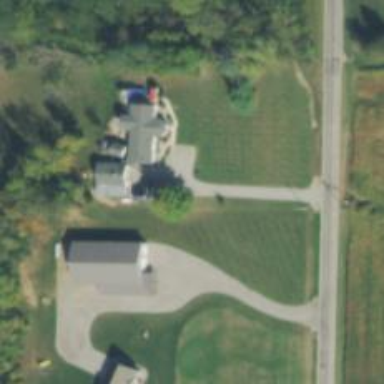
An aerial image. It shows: Driveway leading to service road.